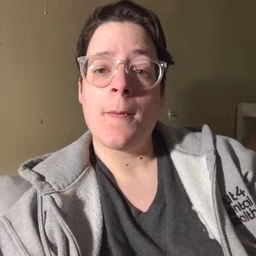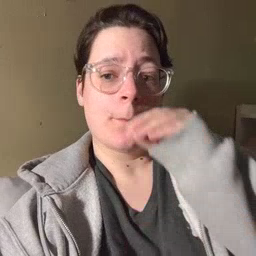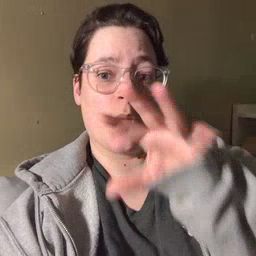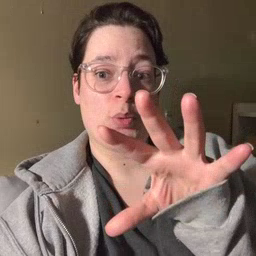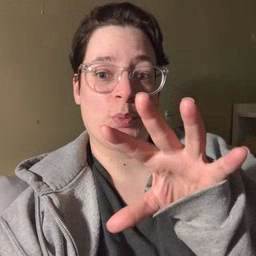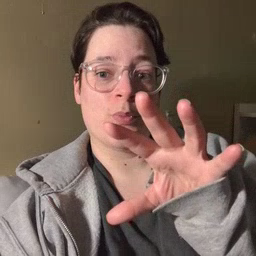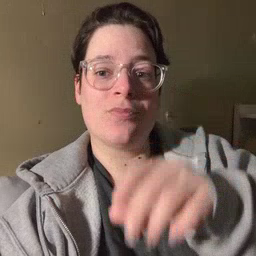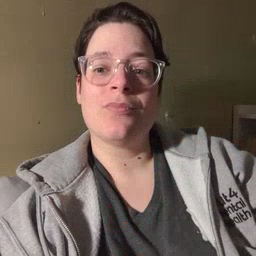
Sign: blow